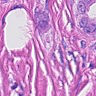
Metastatic tissue present: yes